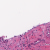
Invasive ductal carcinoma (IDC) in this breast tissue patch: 0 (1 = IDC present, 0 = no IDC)